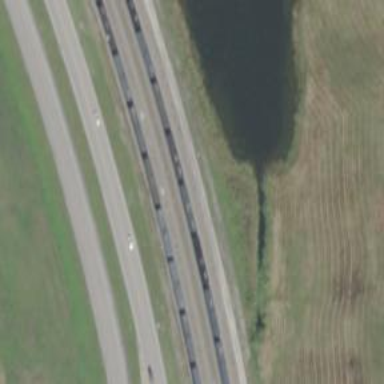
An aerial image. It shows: Railway siding with rails.